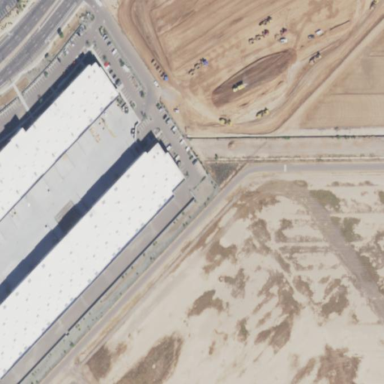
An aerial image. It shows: Warehouse.